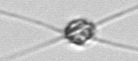
Label: Chaetoceros_danicus